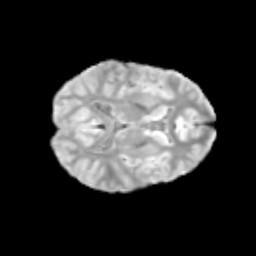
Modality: T2w
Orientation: axial
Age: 11
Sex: female
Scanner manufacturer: siemens
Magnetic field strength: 3 T
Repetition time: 3.8 s
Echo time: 0.07 s